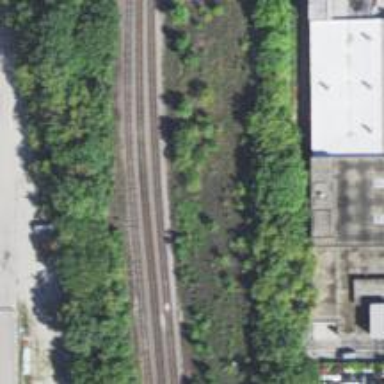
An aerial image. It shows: Abandoned spur railway.